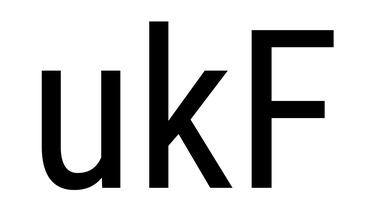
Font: Roboto_Condensed_Regular